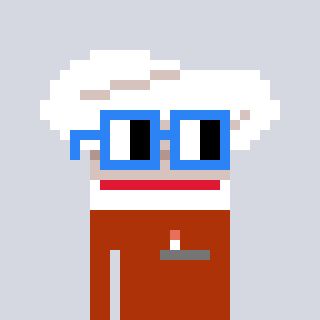
a pixel art character with square blue glasses, a chef hat-shaped head and a hotbrown-colored body on a cool background